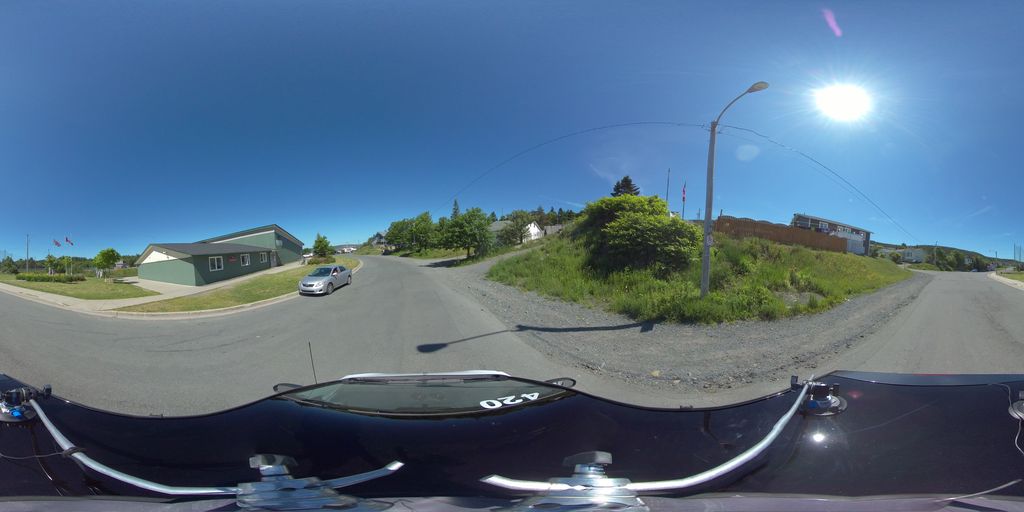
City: st_johns